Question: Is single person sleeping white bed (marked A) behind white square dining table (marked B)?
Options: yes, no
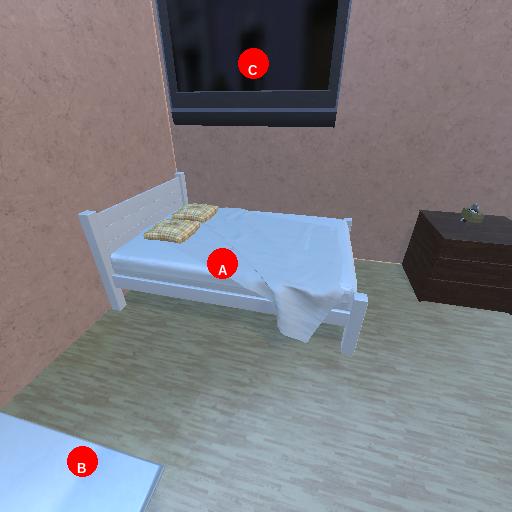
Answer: yes